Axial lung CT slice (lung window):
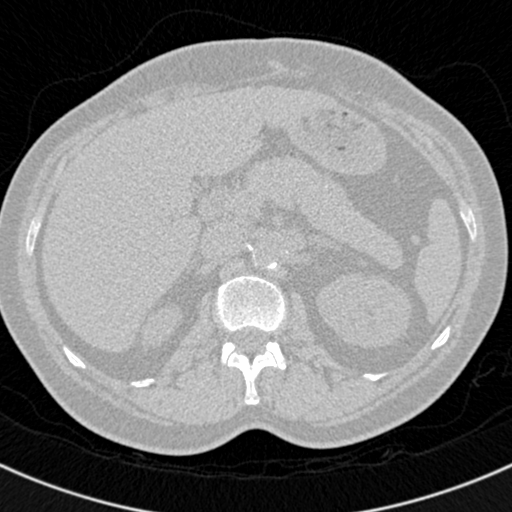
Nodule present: no